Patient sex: F
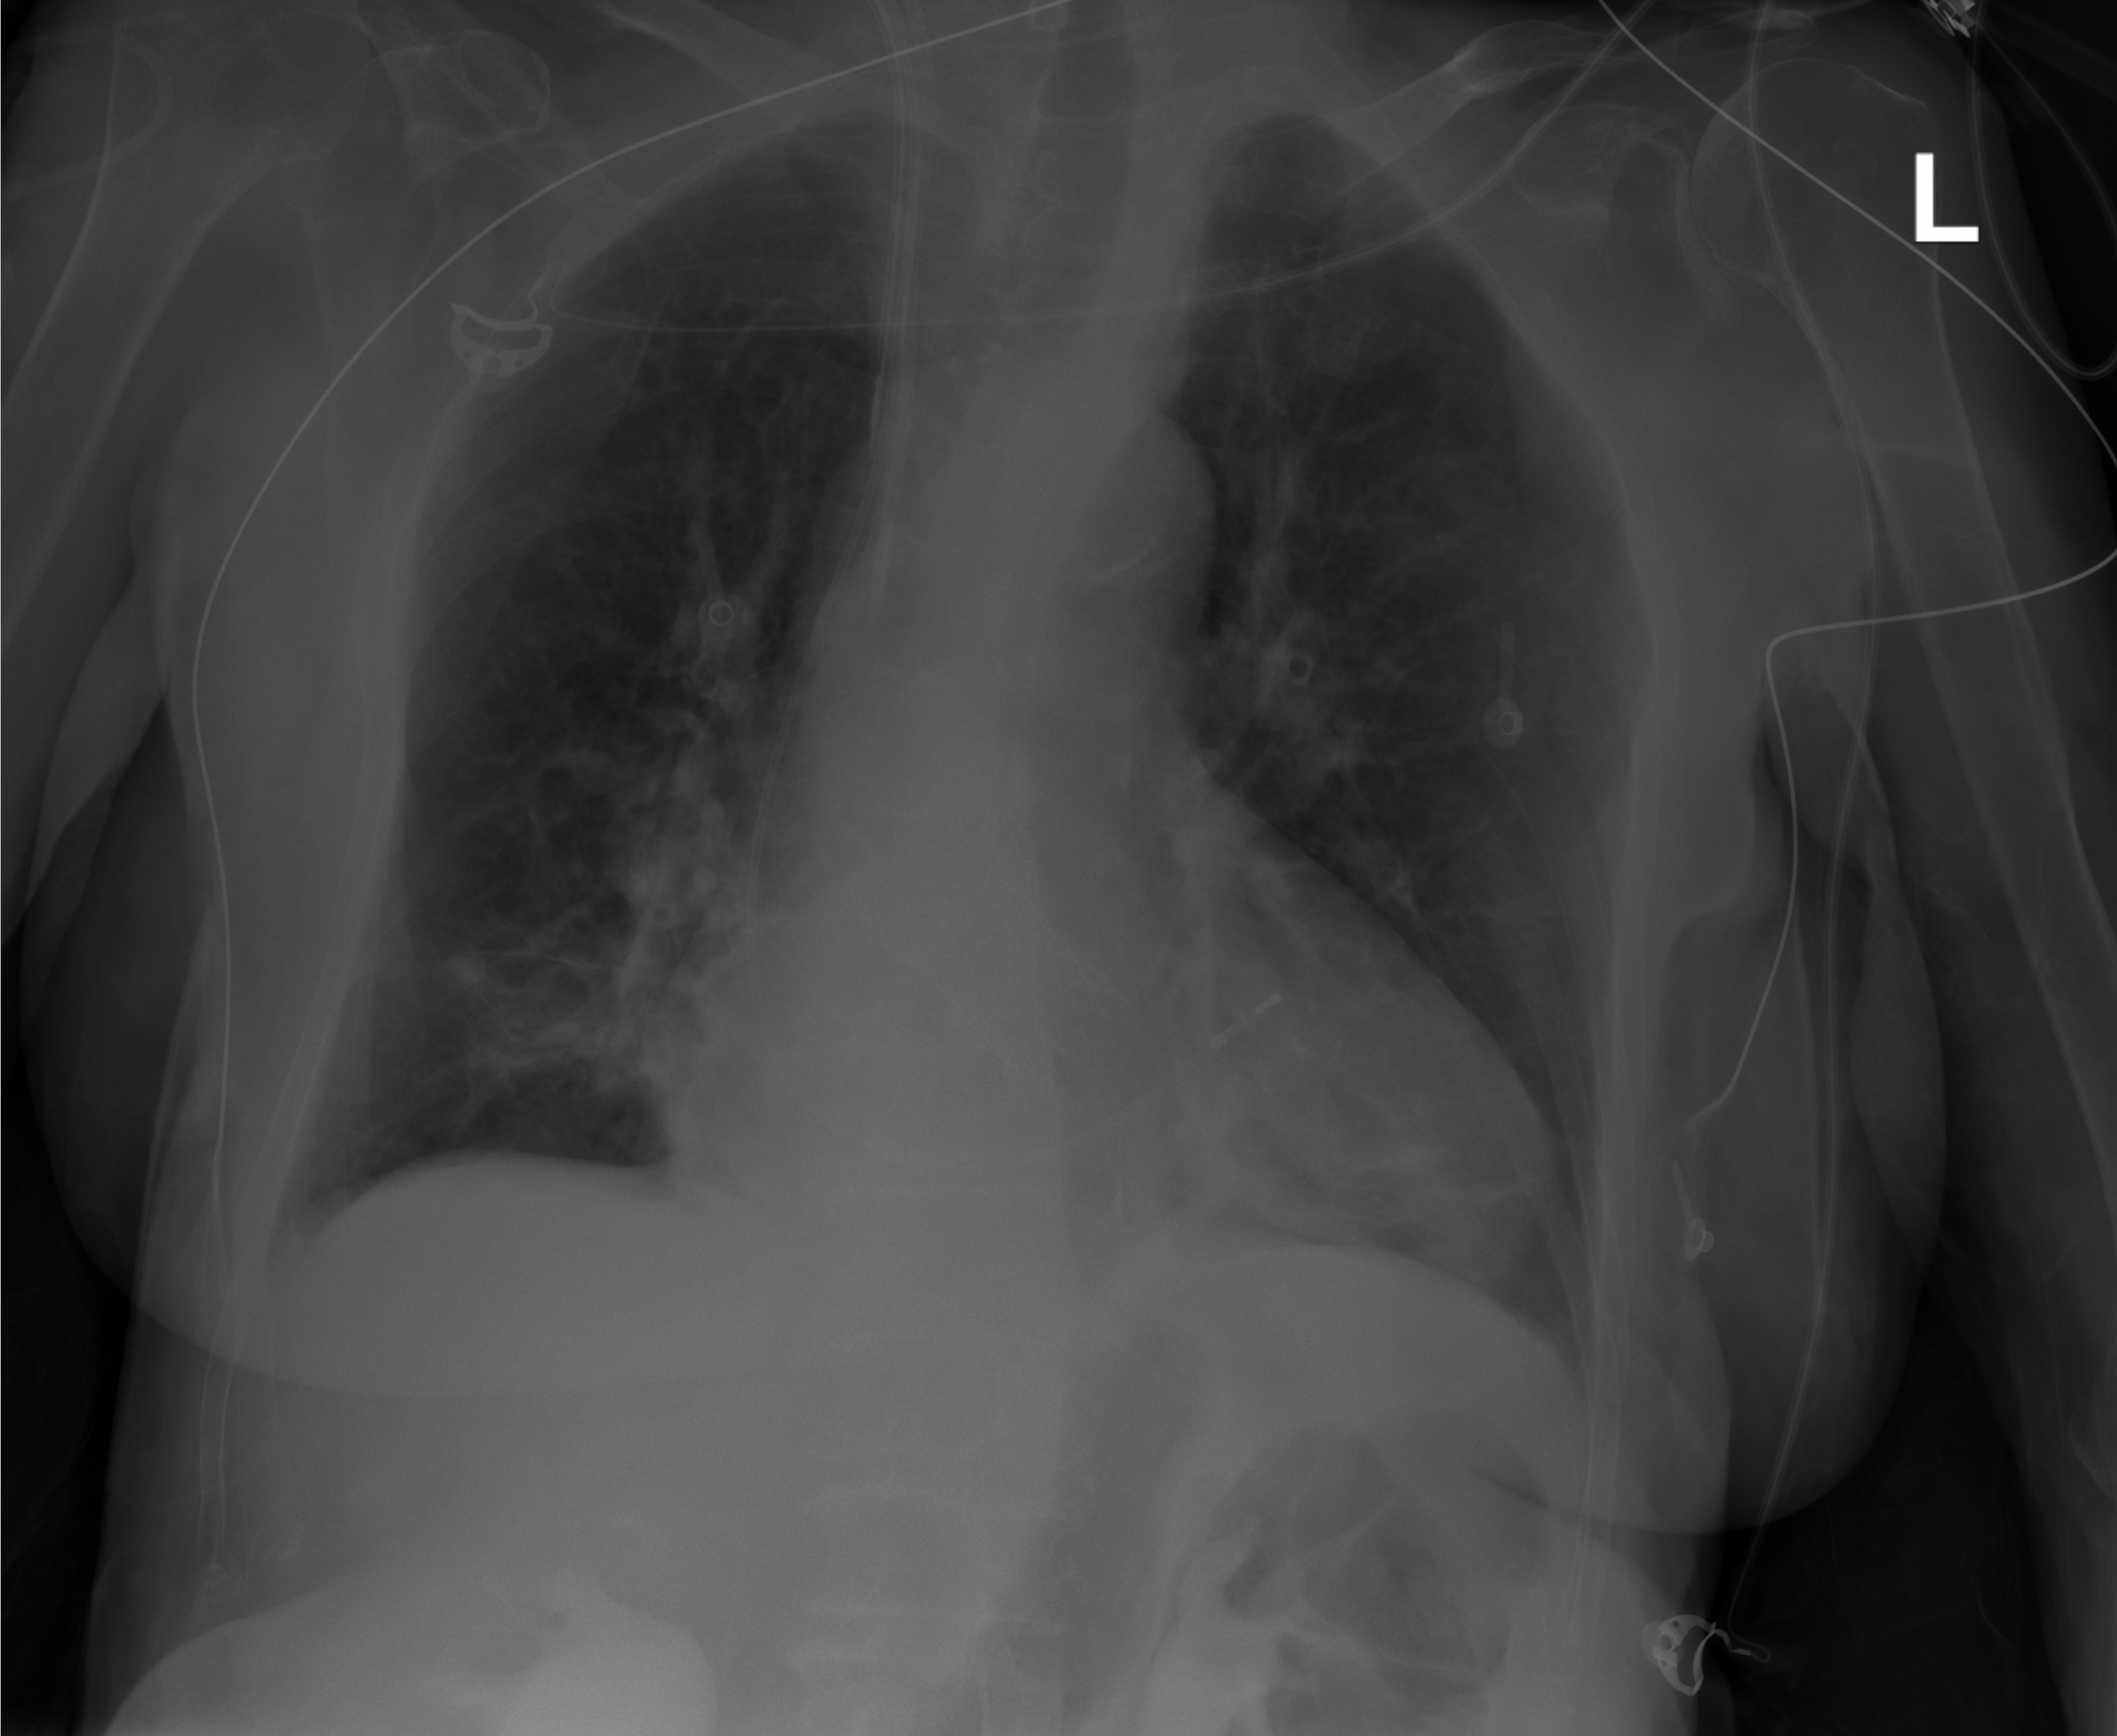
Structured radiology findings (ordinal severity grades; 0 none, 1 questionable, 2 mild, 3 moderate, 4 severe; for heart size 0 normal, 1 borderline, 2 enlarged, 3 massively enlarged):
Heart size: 2
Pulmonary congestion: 2
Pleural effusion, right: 0
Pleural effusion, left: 0
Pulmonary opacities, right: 0
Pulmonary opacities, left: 0
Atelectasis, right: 0
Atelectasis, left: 0